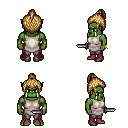
a pixel art fantasy rpg character, male body template, orc, green skin, white tunic, magenta pants, blonde short topknot hairstyle, bracelets, brown shoes, dagger, four views (front, back, left, right), 2x2 character sprite sheet, small pixel art, hard edges, no anti-aliasing